Question: I have this Invoicing App.
Currently I have these 4 models:
People:
- - - -
This current setup doesn't really click. It doesn't feel natural.
The other choice I thought about was to create a People model that belongs to Organization.
People, will have a column type_id (types: client, admin, add more in the future)
But I don't know, somehow it feels like the type_id column shouldn't be there to reference just a two row table.
What model setup would you use in this case?
---- ----
Remember that in the near future some clients will have ability to login.
Note: if the client it's just an individual, then he won't belong to an organization.
User represents the person that logs in and sends the invoice. He belongs to a company.
Contact represents the person that is being invoiced, he may or may not belongs to an organization.

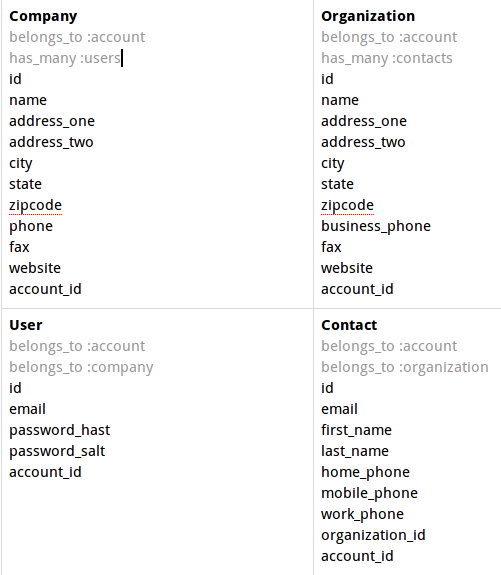
Answer: <URL> may help in your situation.
Since all that entities are people, you can implement something like this: